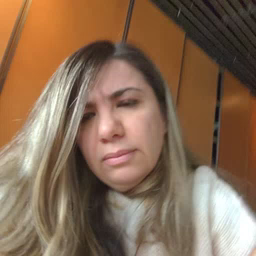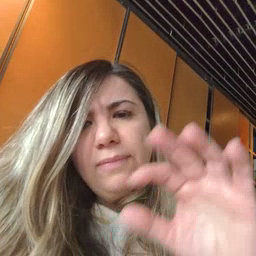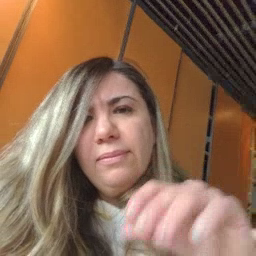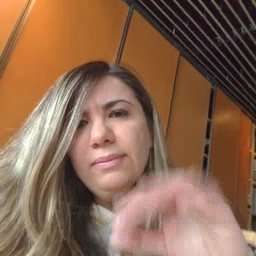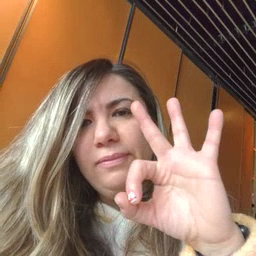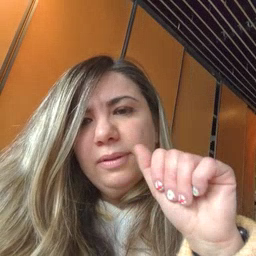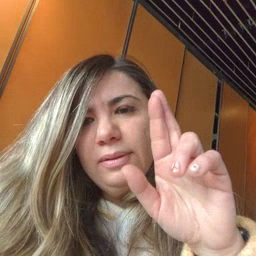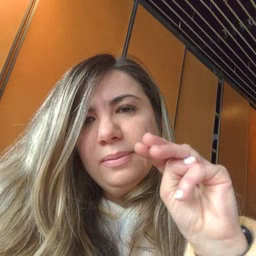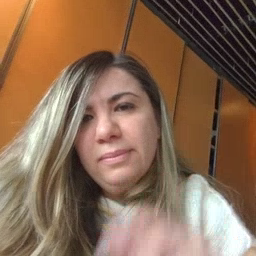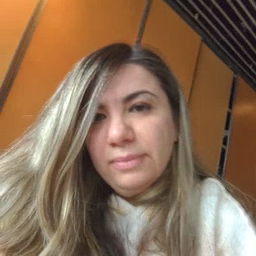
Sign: farm